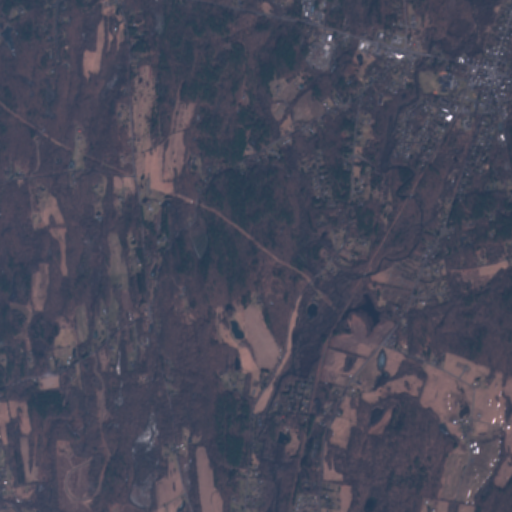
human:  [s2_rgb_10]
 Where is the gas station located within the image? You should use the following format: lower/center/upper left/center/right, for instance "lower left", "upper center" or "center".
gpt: The gas station is located in the upper right of the image.
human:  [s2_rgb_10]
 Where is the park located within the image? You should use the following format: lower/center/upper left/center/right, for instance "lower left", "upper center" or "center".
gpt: The park is located in the upper right of the image.
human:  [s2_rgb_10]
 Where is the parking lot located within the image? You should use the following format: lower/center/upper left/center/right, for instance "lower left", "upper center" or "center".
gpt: The parking lot is located in the upper right of the image.
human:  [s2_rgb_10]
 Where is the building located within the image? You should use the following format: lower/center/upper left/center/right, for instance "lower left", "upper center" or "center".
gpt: The building is located in the right of the image.
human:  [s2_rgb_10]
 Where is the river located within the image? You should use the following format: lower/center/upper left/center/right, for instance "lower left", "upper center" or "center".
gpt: The river is located in the right of the image.
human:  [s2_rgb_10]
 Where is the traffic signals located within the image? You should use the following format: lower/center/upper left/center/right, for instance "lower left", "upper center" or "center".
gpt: The traffic signals is located in the upper right of the image.
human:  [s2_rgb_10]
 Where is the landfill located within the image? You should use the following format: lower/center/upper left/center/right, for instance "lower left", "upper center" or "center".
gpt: There is no landfill in the image.